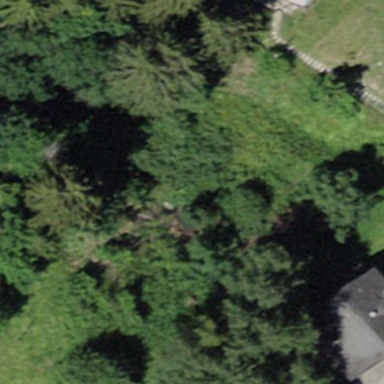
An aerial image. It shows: Needle-leaved woodland.